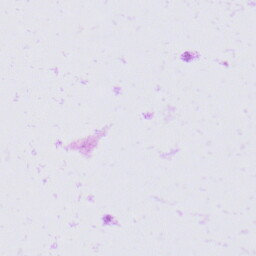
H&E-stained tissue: Prostate